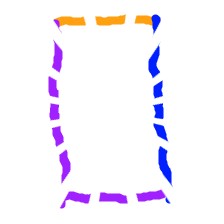
Shape: rectangle